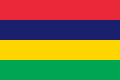
Flag of Mauritius